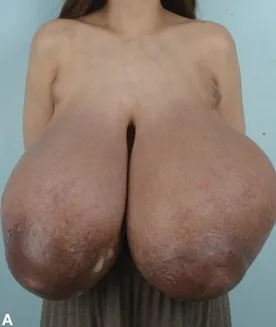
A
) Preoperative frontal view.
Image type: medical_photograph (other_medical_photograph)